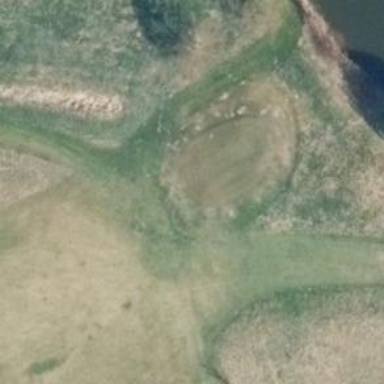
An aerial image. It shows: Designated path for golf carts with ground surface of grade 5.